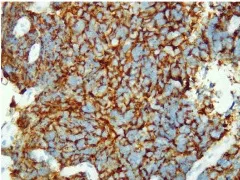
Immunohistochemical results (400x). CD56 staining specific for neuroendocrine differentiation.
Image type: pathology (immunostaining)